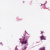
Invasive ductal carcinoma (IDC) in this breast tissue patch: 0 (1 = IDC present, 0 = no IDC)